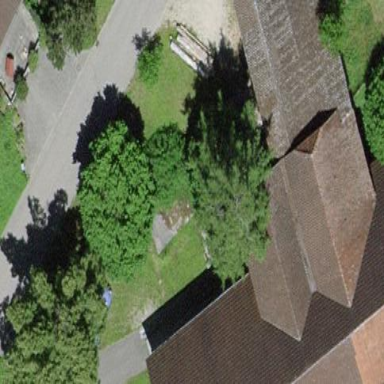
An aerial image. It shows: Farm building.